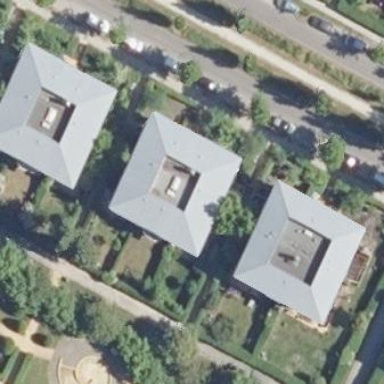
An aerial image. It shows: Unique quadruple saltbox-shaped roof outlines building with multiple apartments.